Question: I'm trying to add a feature for my which I've binded to using but I don't know how I can do that.
:
'''
ObservableCollection<ItemProperties> ItemCollection { get; set; }
public class ItemProperties : INotifyPropertyChanged
{
public event PropertyChangedEventHandler PropertyChanged;
public ItemProperties() { }
private string m_ID;
public string ID
{
get { return m_ID; }
set
{
m_ID = value;
OnPropertyChanged("ID");
}
}
private string m_Title;
public string Title
{
get { return m_Title; }
set
{
m_Title = value;
OnPropertyChanged("Title");
}
}
protected void OnPropertyChanged(string name)
{
PropertyChangedEventHandler handler = this.PropertyChanged;
if (handler != null)
handler(this, new PropertyChangedEventArgs(name));
}
}
'''
:
'''
string[] fileNames = isf.GetDirectoryNames("Files/*.*");
ItemCollection = new ObservableCollection<ItemProperties>();
foreach (var Directory in fileNames)
{
// code which reads and loads the text files to string which then is added to the Collection
}
ItemCollection.Add(new ItemProperties { ID = a_ID, Title = a_Title});
IEnumerable<ItemProperties> query = ItemCollection.OrderBy(Dat => Dat.Title);
listBox1.ItemsSource = query;
'''
Now I have a button which enables a TextBox. When the TextBox is enabled and as I type, listBox1 should only show what I typed. If what I typed doesn't exist then the Listbox shouldn't show the items. e.g.:

How can I do this and have such a feature? I want it to be like the Windows Phone app search.
'''
var contextMenuOpenedIndex = listBox1.Items.IndexOf((sender as MenuItem).DataContext);
ItemCollection.RemoveAt(contextMenuOpenedIndex);
'''
When i click on the delete button, it deletes another item keeping the one I really want to delete.
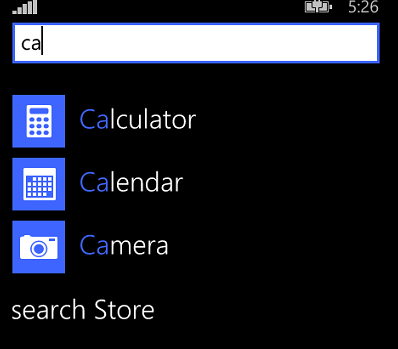
Answer: Consider making use of a <URL> as your data source instead of using your ObservableCollection directly. You can declare this object as a XAML element or dimension it in code behind. Refresh the view whenever you encounter an appropriate UI event, such as your search box losing focus or a key being pressed, whichever meets your desired UI responsiveness.
'''
private CollectionViewSource MySource { get; set; }
private void PopulateView()
{
string[] fileNames = isf.GetDirectoryNames("Files/*.*");
ItemCollection = new ObservableCollection<ItemProperties>();
foreach (var Directory in fileNames)
{
// code which reads and loads the text files to string which then is added to the Collection
}
ItemCollection.Add(new ItemProperties { ID = a_ID, Title = a_Title});
// Create view
MySource = new CollectionViewSource {
Source = ItemCollection
};
// Add sorting support
MySource.View.SortDescriptions.Add(new SortDescription("Title", ListSortDirection.Ascending));
// Create a filter method
MySource.View.Filter = obj =>
{
var item = obj as ItemProperties;
// Predicate to determine if search box criteria met; change as needed
return item.Title.Contains(txtMyFilter.Text);
}
// Initialize selected item to avoid SelectionChanged event
MySource.View.MoveCurrentToFirst()
// Set as ListBox source
listBox1.ItemsSource = MySource.View;
}
// Bind to XAML TextBox element's KeyUp event or similar
private void OnFilterKeyUp(object sender, KeyEventArgs e)
{
MySource.View.Refresh();
// Include any other display logic here, such as possibly scrolling to top of ListBox
}
'''
Regarding your deletion code, I would not encourage you to try and line up indices. Try instead:
'''
ItemCollection.Remove((sender as MenuItem).DataContext as ItemProperties);
'''